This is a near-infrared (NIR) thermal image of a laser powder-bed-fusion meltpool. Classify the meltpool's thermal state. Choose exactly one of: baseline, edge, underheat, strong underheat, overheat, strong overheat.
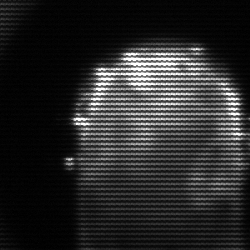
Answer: baseline